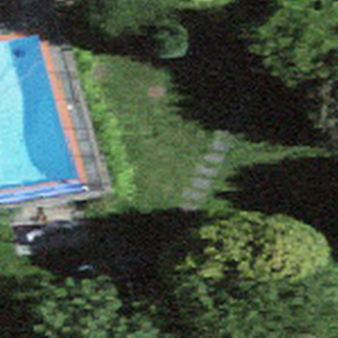
Label: other